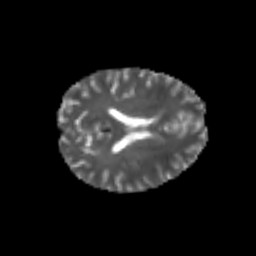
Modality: T2w
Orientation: axial
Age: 25
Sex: male
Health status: healthy